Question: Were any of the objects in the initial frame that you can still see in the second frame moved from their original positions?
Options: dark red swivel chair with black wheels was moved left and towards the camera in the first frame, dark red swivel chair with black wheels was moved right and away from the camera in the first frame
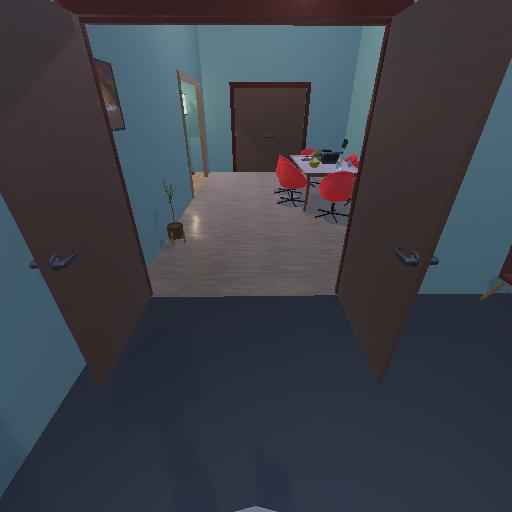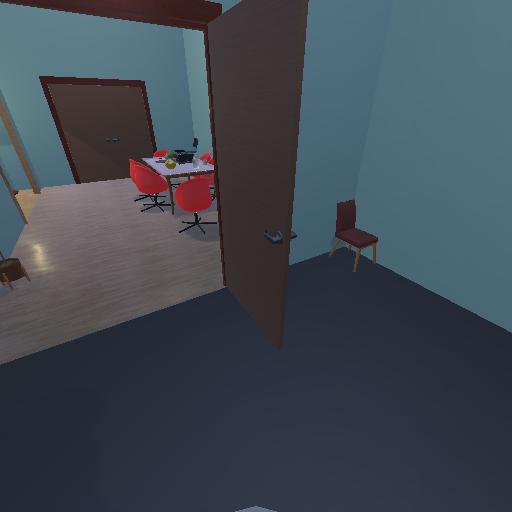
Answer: dark red swivel chair with black wheels was moved left and towards the camera in the first frame